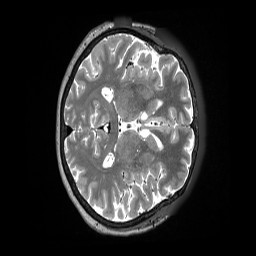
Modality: T2w
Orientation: axial
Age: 68
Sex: female